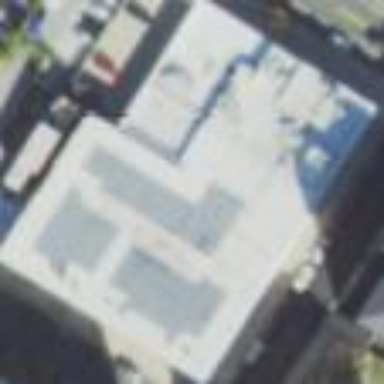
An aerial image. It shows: Building.